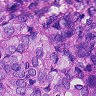
Metastatic tissue present: yes